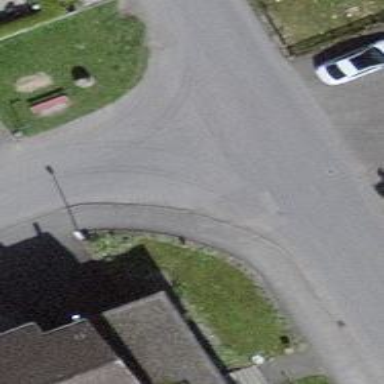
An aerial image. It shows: Sidewalk along the footway.